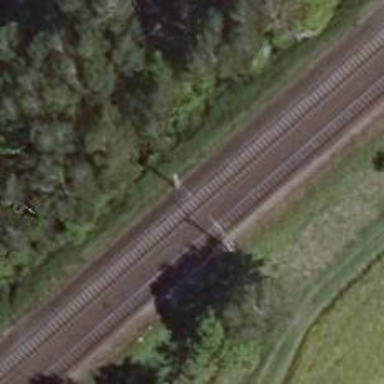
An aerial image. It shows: Milestone along the railway with catenary mast.